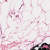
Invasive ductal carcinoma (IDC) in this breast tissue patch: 0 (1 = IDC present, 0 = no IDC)